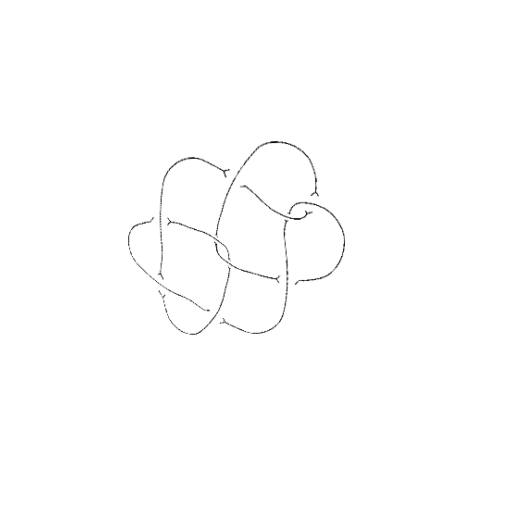
Crossing number: 9